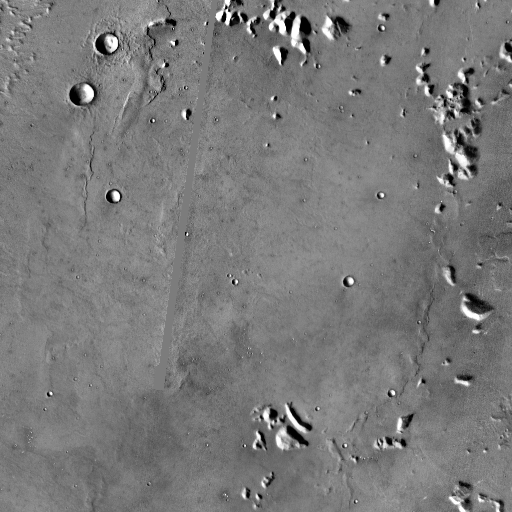
Crater classes present: Background, Other, Layered